Question: I would like to minimize undocked windows in Visual Studio 2012. I know that it is possible(maybe it was a extension) but before I reinstalled Visual Studio my undocked windows where independent of the main window. Take alook at this screenshot:
There is now minimize button. Does anyone know where I can change that?
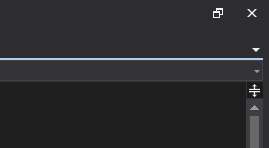
Answer: Tools --> Options --> Environment --> Tabs and Windows
Uncheck "Floating tab wells always stay on top of the main window"